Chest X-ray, PA view. Patient: 22 years old, sex F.
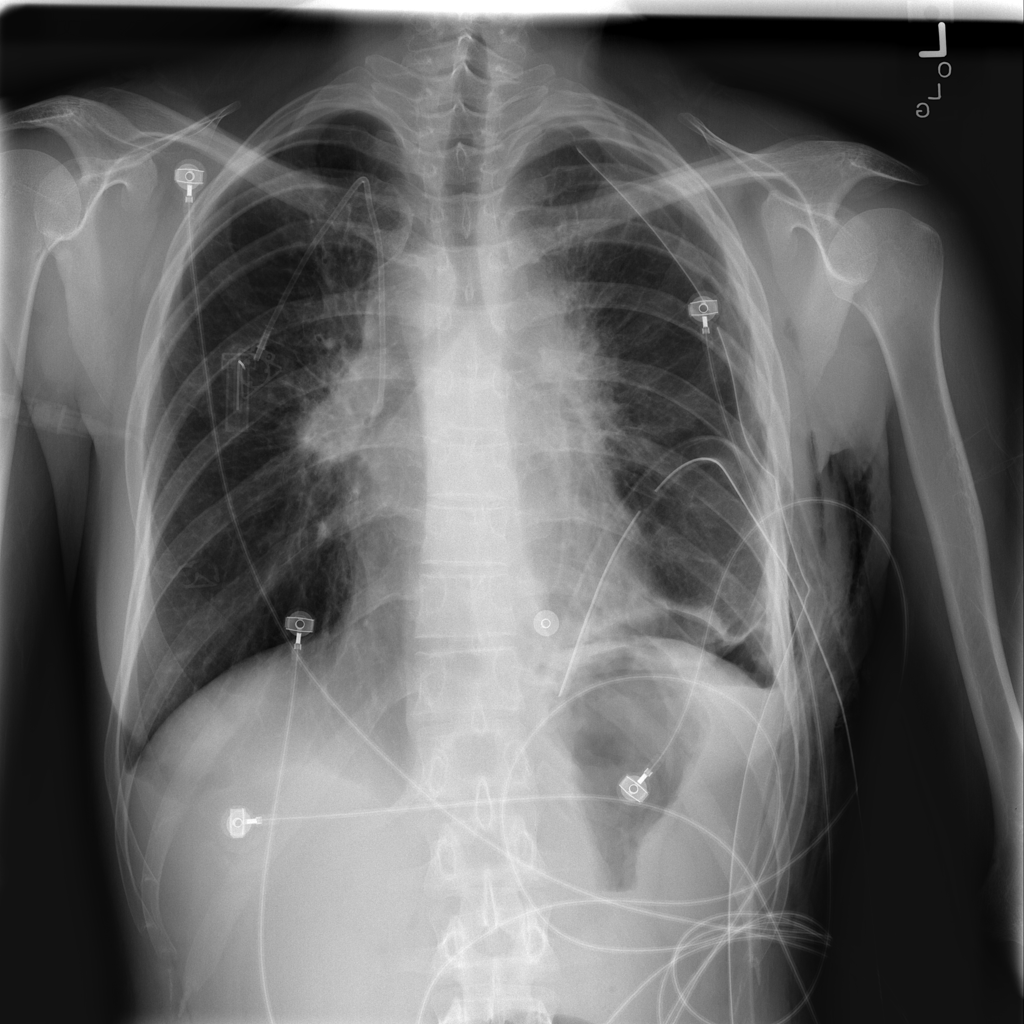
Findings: Mass